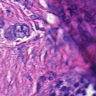
Metastatic tissue present: yes